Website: lowes
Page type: receipt
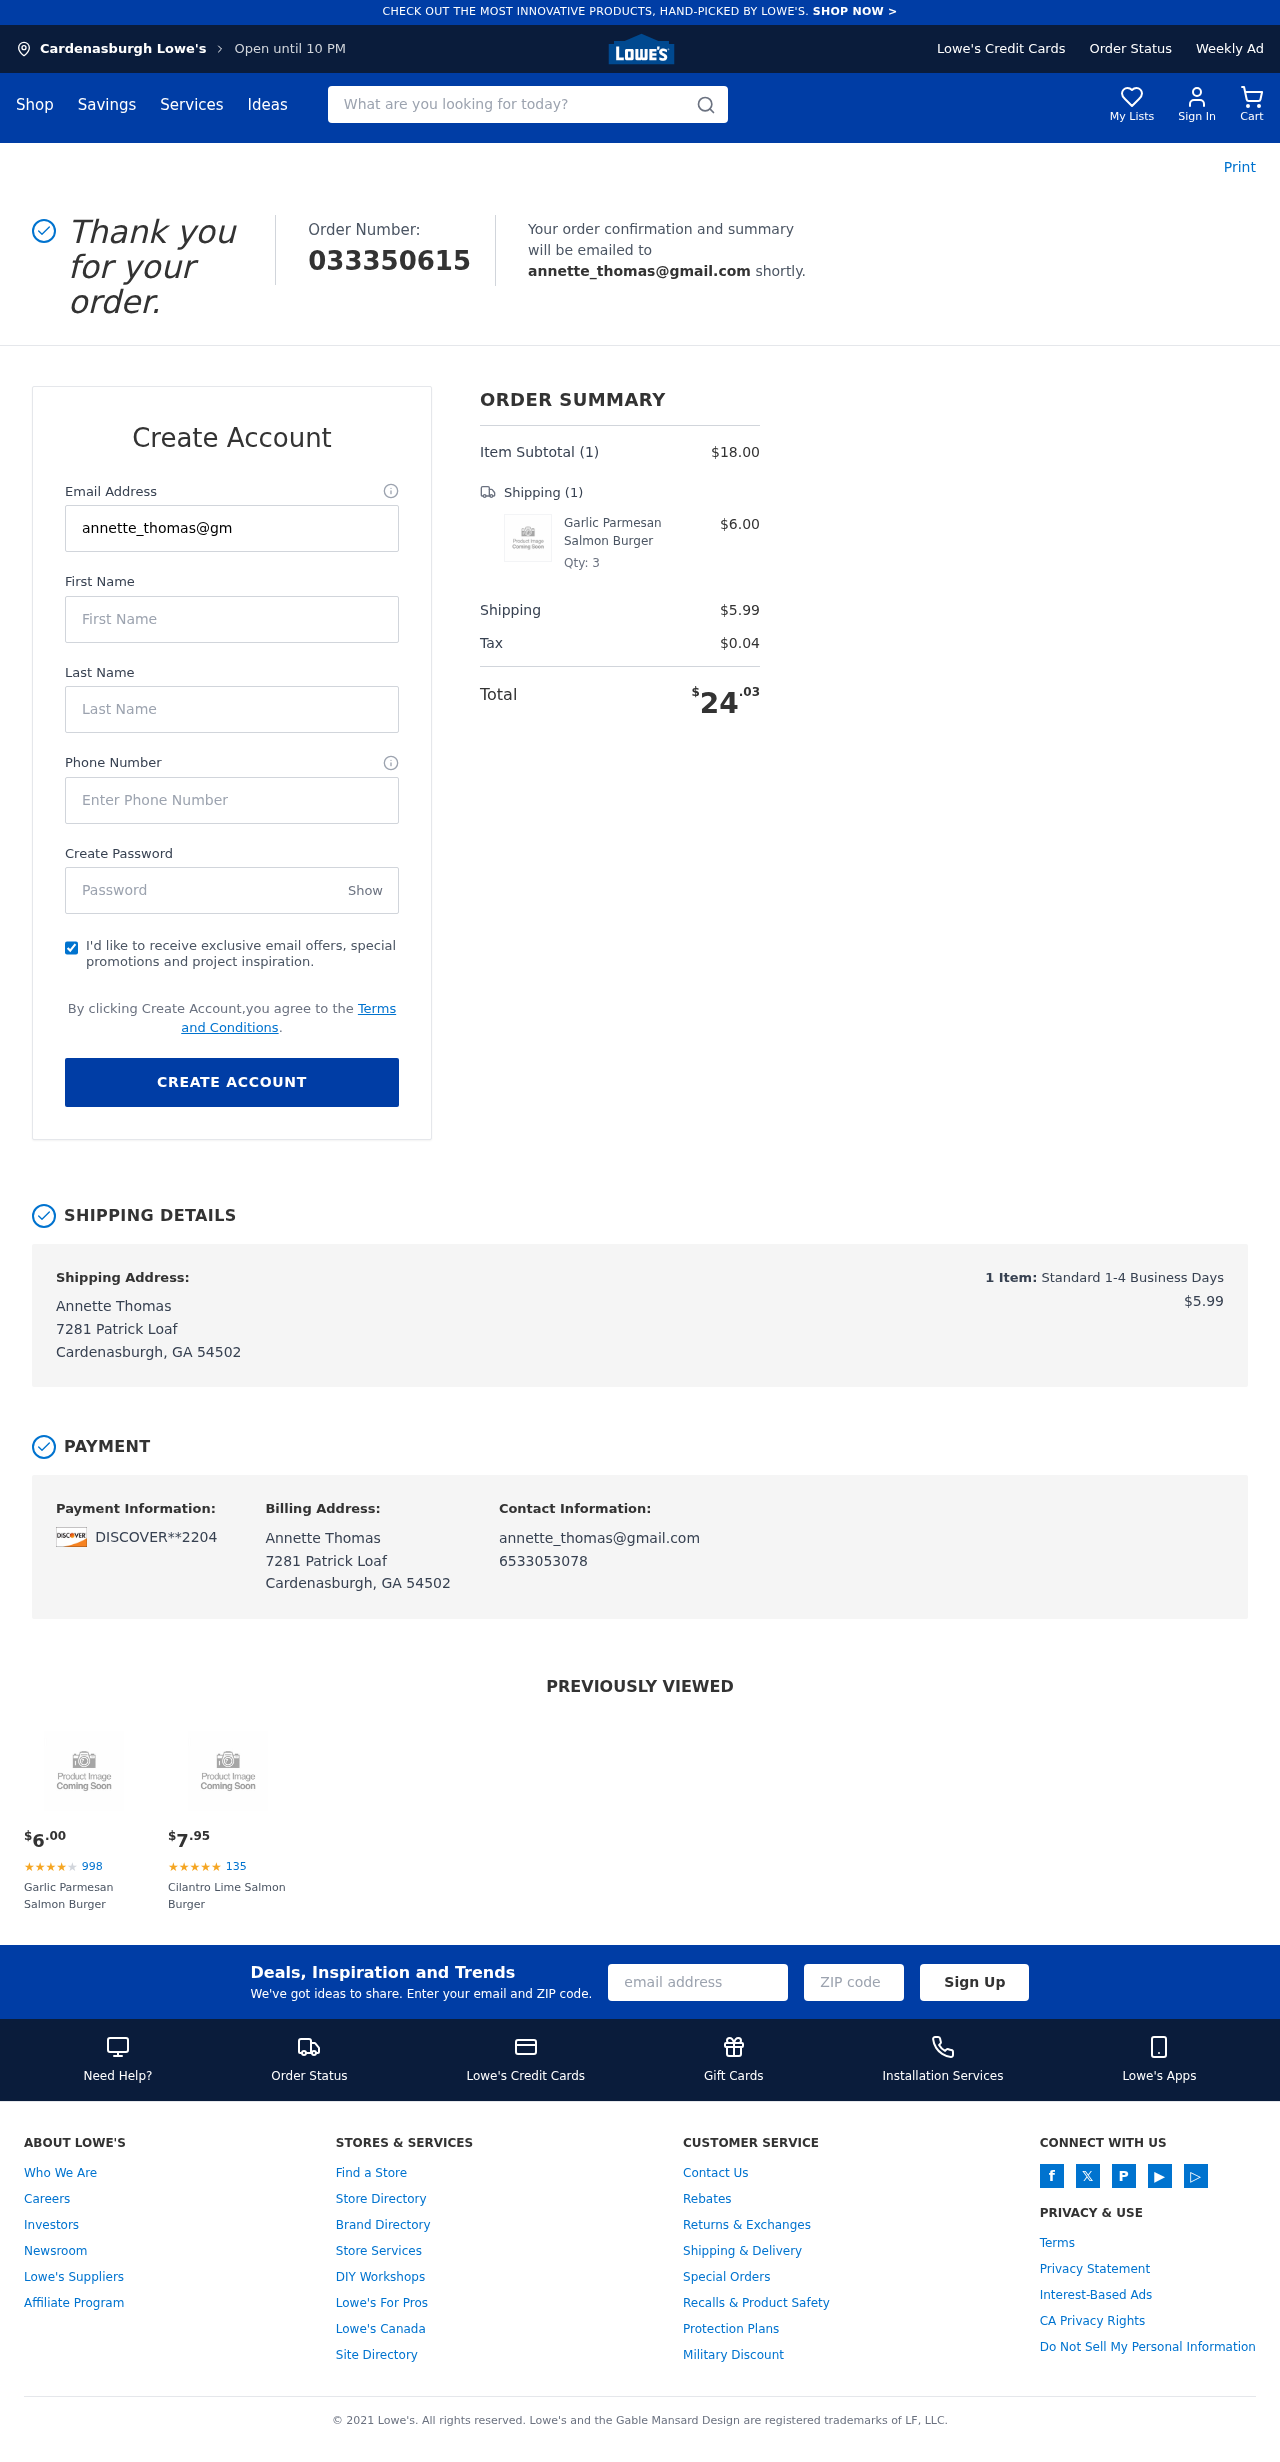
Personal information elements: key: PII_CARD_LAST4
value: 2204
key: PII_CARD_TYPE
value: DISCOVER
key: PII_CITY
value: Cardenasburgh
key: PII_EMAIL
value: annette_thomas@gmail.com
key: PII_FULLNAME
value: Annette Thomas
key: PII_PHONE
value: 6533053078
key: PII_STREET
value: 7281 Patrick Loaf
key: PII_FIRSTNAME
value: Annette
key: PII_LASTNAME
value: Thomas
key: PII_CITY_STATE_ZIP
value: Cardenasburgh, GA 54502
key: PII_FULLNAME2
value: Annette Thomas
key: PII_FULLNAME3
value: Annette Thomas
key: PII_FIRSTNAME2
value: Annette
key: PII_FIRSTNAME3
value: Annette
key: PII_LASTNAME2
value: Thomas
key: PII_LASTNAME3
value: Thomas
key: PII_FIRSTNAME_DERIVED
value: Annette
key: PII_LASTNAME_DERIVED
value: Thomas
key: PII_FULLNAME_DERIVED
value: Annette Thomas
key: PII_NAME_FULL_DERIVED
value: Annette Thomas
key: PII_POSTCODE
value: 54502
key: PII_STATE_ABBR
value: GA
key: PII_POSTCODE_FULL
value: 54502
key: PII_CITY_STATE
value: Cardenasburgh, GA
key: PII_POSTCODE_NUMERIC
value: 54502
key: PII_EMAIL2
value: annette_thomas@gmail.com
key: PII_EMAIL3
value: annette_thomas@gmail.com
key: PII_PHONE_LINE
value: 3078
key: PII_PHONE_SUFFIX
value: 3078
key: PII_PHONE2
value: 6533053078
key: PII_PHONE3
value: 6533053078
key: PII_PHONE_NUMERIC
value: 6533053078
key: PII_PHONE_LINE_NUMERIC
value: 3078
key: PII_PHONE_SUFFIX_NUMERIC
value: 3078
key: PII_PHONE2_NUMERIC
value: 6533053078
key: PII_PHONE3_NUMERIC
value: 6533053078
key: PII_PHONE_DIGITS
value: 6533053078
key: PII_PHONE_LAST4
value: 3078
Product elements: key: PRODUCT1_NAME
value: Garlic Parmesan Salmon Burger
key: PRODUCT1_PRICE
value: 6
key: PRODUCT1_QUANTITY
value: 3
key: PRODUCT2_NAME
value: Cilantro Lime Salmon Burger
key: PRODUCT2_NUM_RATINGS
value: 135
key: PRODUCT2_PRICE
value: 7.95
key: PRODUCT1_PRICE2
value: $6.00
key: PRODUCT1_RATING2
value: ★
★
★
★
★
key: PRODUCT1_NUM_RATINGS2
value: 998
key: PRODUCT1_NAME2
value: Garlic Parmesan Salmon Burger
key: PRODUCT2_RATING
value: ★
★
★
★
★
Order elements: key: ORDER_ID
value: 033350615
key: ORDER_NUM_ITEMS
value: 1
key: ORDER_SUBTOTAL
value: $18.00
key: ORDER_NUM_ITEMS2
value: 1
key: ORDER_SHIPPING_COST
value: $5.99
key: ORDER_TAX
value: $0.04
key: ORDER_TOTAL
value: $24.03
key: ORDER_NUM_ITEMS3
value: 1
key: ORDER_SHIPPING_COST2
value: $5.99
Search elements: key: HEADER_SEARCH
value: What are you looking for today?